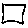
Label: square